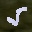
Label: 5